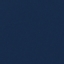
Land use / land cover class: SeaLake